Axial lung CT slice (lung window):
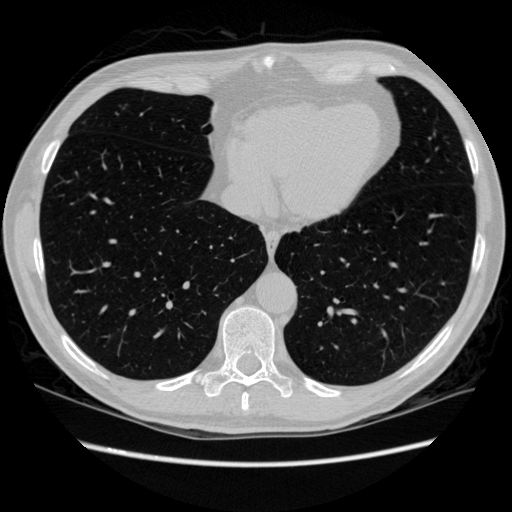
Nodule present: no